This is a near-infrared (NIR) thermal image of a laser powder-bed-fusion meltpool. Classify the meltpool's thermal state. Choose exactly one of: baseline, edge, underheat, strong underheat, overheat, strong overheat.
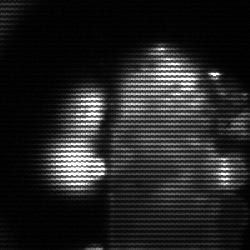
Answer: strong underheat